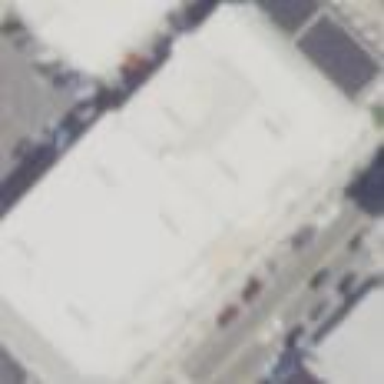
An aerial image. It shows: Commercial building.